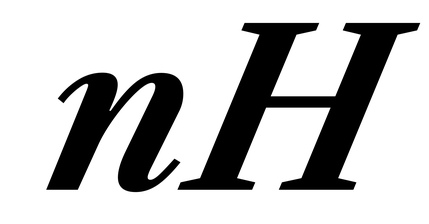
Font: LibreCaslonText-Italic_Bold_Italic